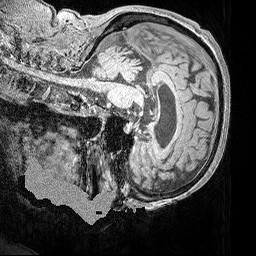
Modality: MP2RAGE
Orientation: sagittal
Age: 76
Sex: female
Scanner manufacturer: siemens
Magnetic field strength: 3 T
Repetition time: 5 s
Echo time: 0.00298 s